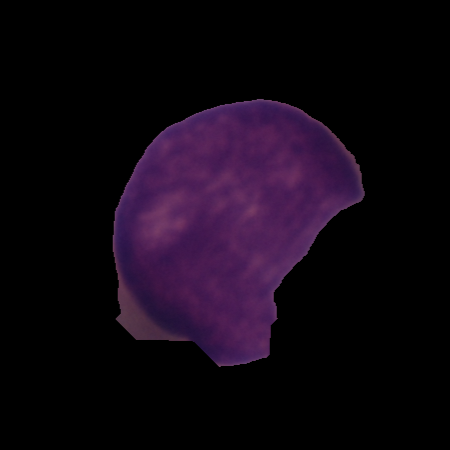
Label: cancer